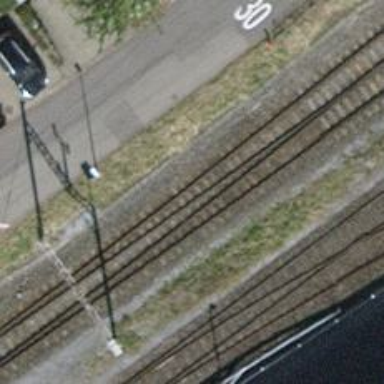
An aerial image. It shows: Railway switch.